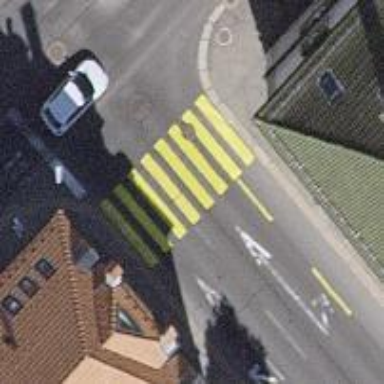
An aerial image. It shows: Zebra crossing on the road.